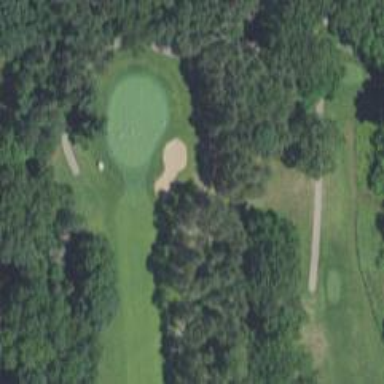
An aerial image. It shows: Path for both roads and golfers.